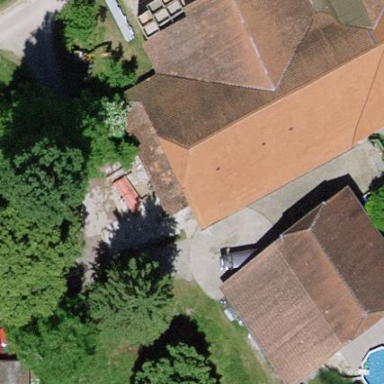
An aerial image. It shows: Rural barn.